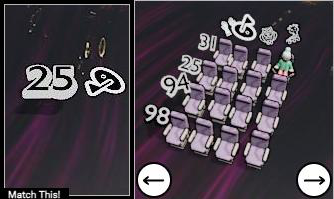
Task: seats
Answer: no